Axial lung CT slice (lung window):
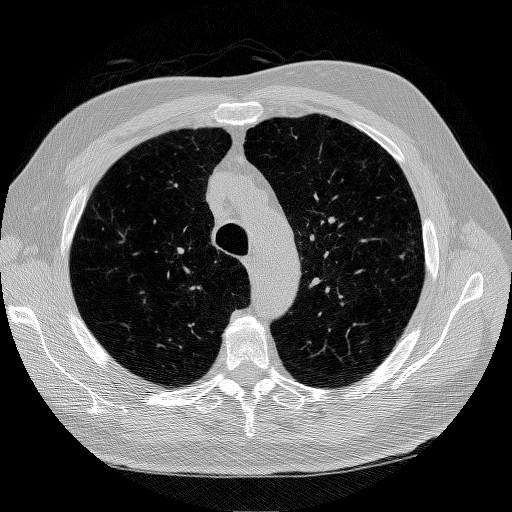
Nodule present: no